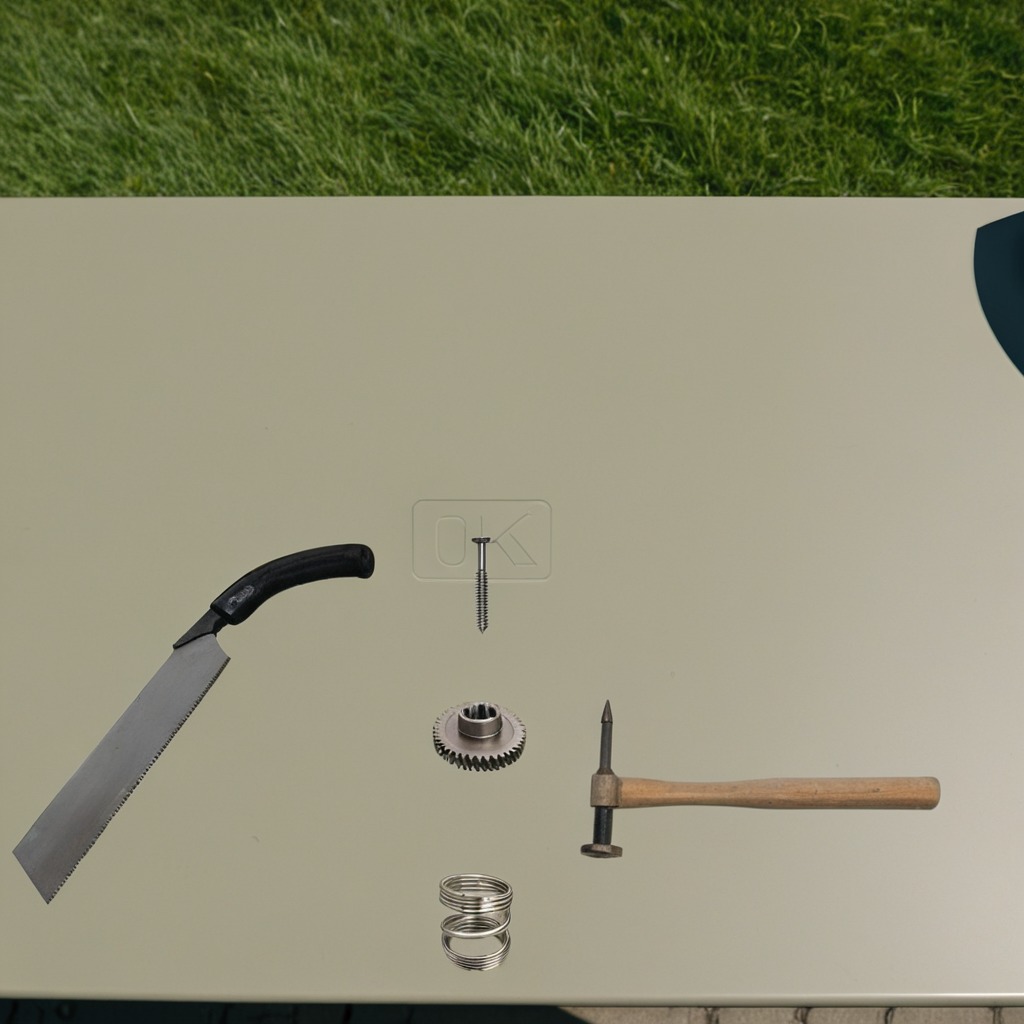
A steel gear with teeth, a hammer, a metal machine screw, a coiled metal spring, and a handheld metal saw are lying on the textured surface.